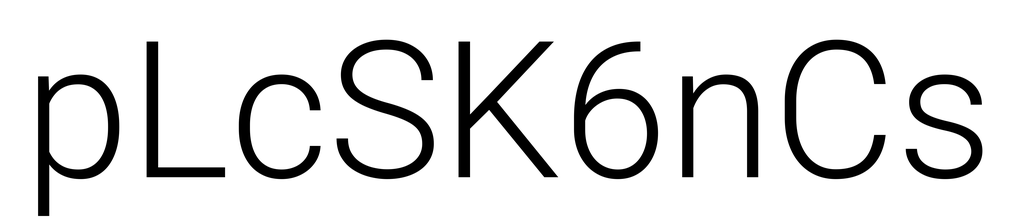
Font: Roboto_Light